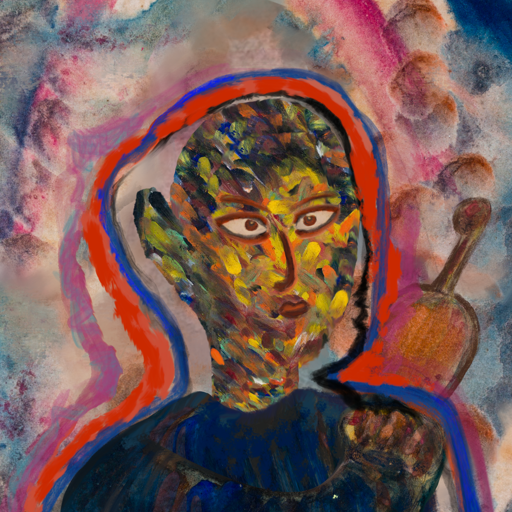
Background: Rupkatha, Head And Neck Side: An_Impression, Face Side: Roy_Bahadur, Bust: Pipe, Hair Side: Experience, Head Accessory: Blank, Second Necklace: Blank, Necklace: Blank, Baby: Blank